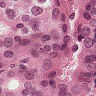
Metastatic tissue present: yes